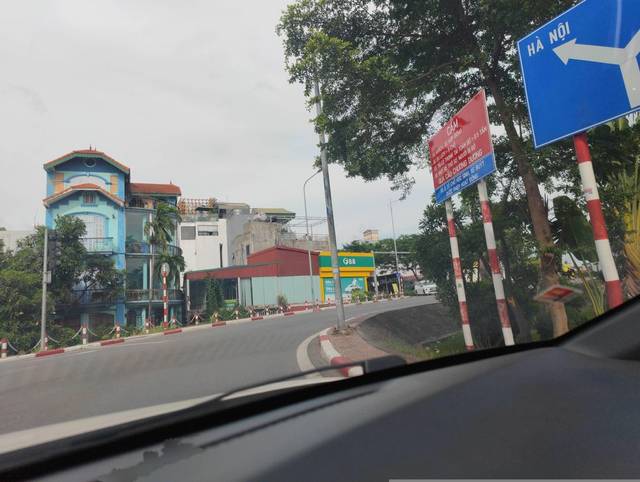
Region: Vietnam
Coordinates: 21.04, 105.866